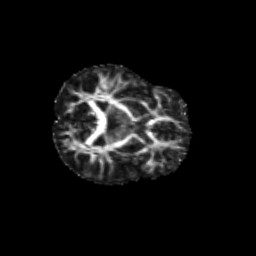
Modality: FA
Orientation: axial
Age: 13
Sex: female
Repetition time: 9.512 s
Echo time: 0.089 s